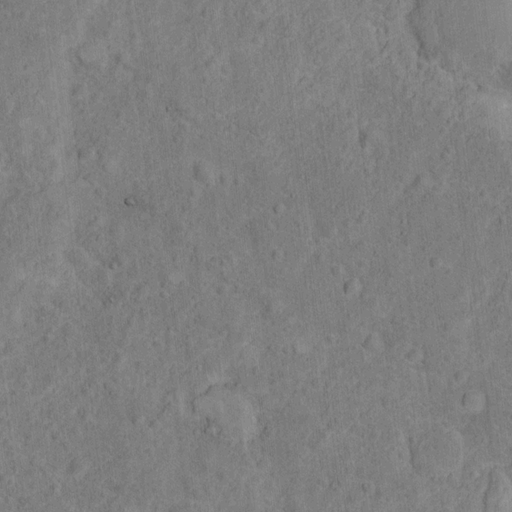
Classes present: Background